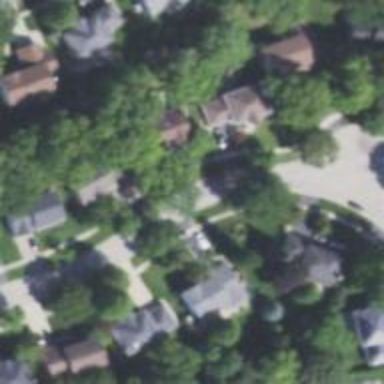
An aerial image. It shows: Residential road with separate asphalt sidewalk.